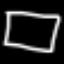
Label: square